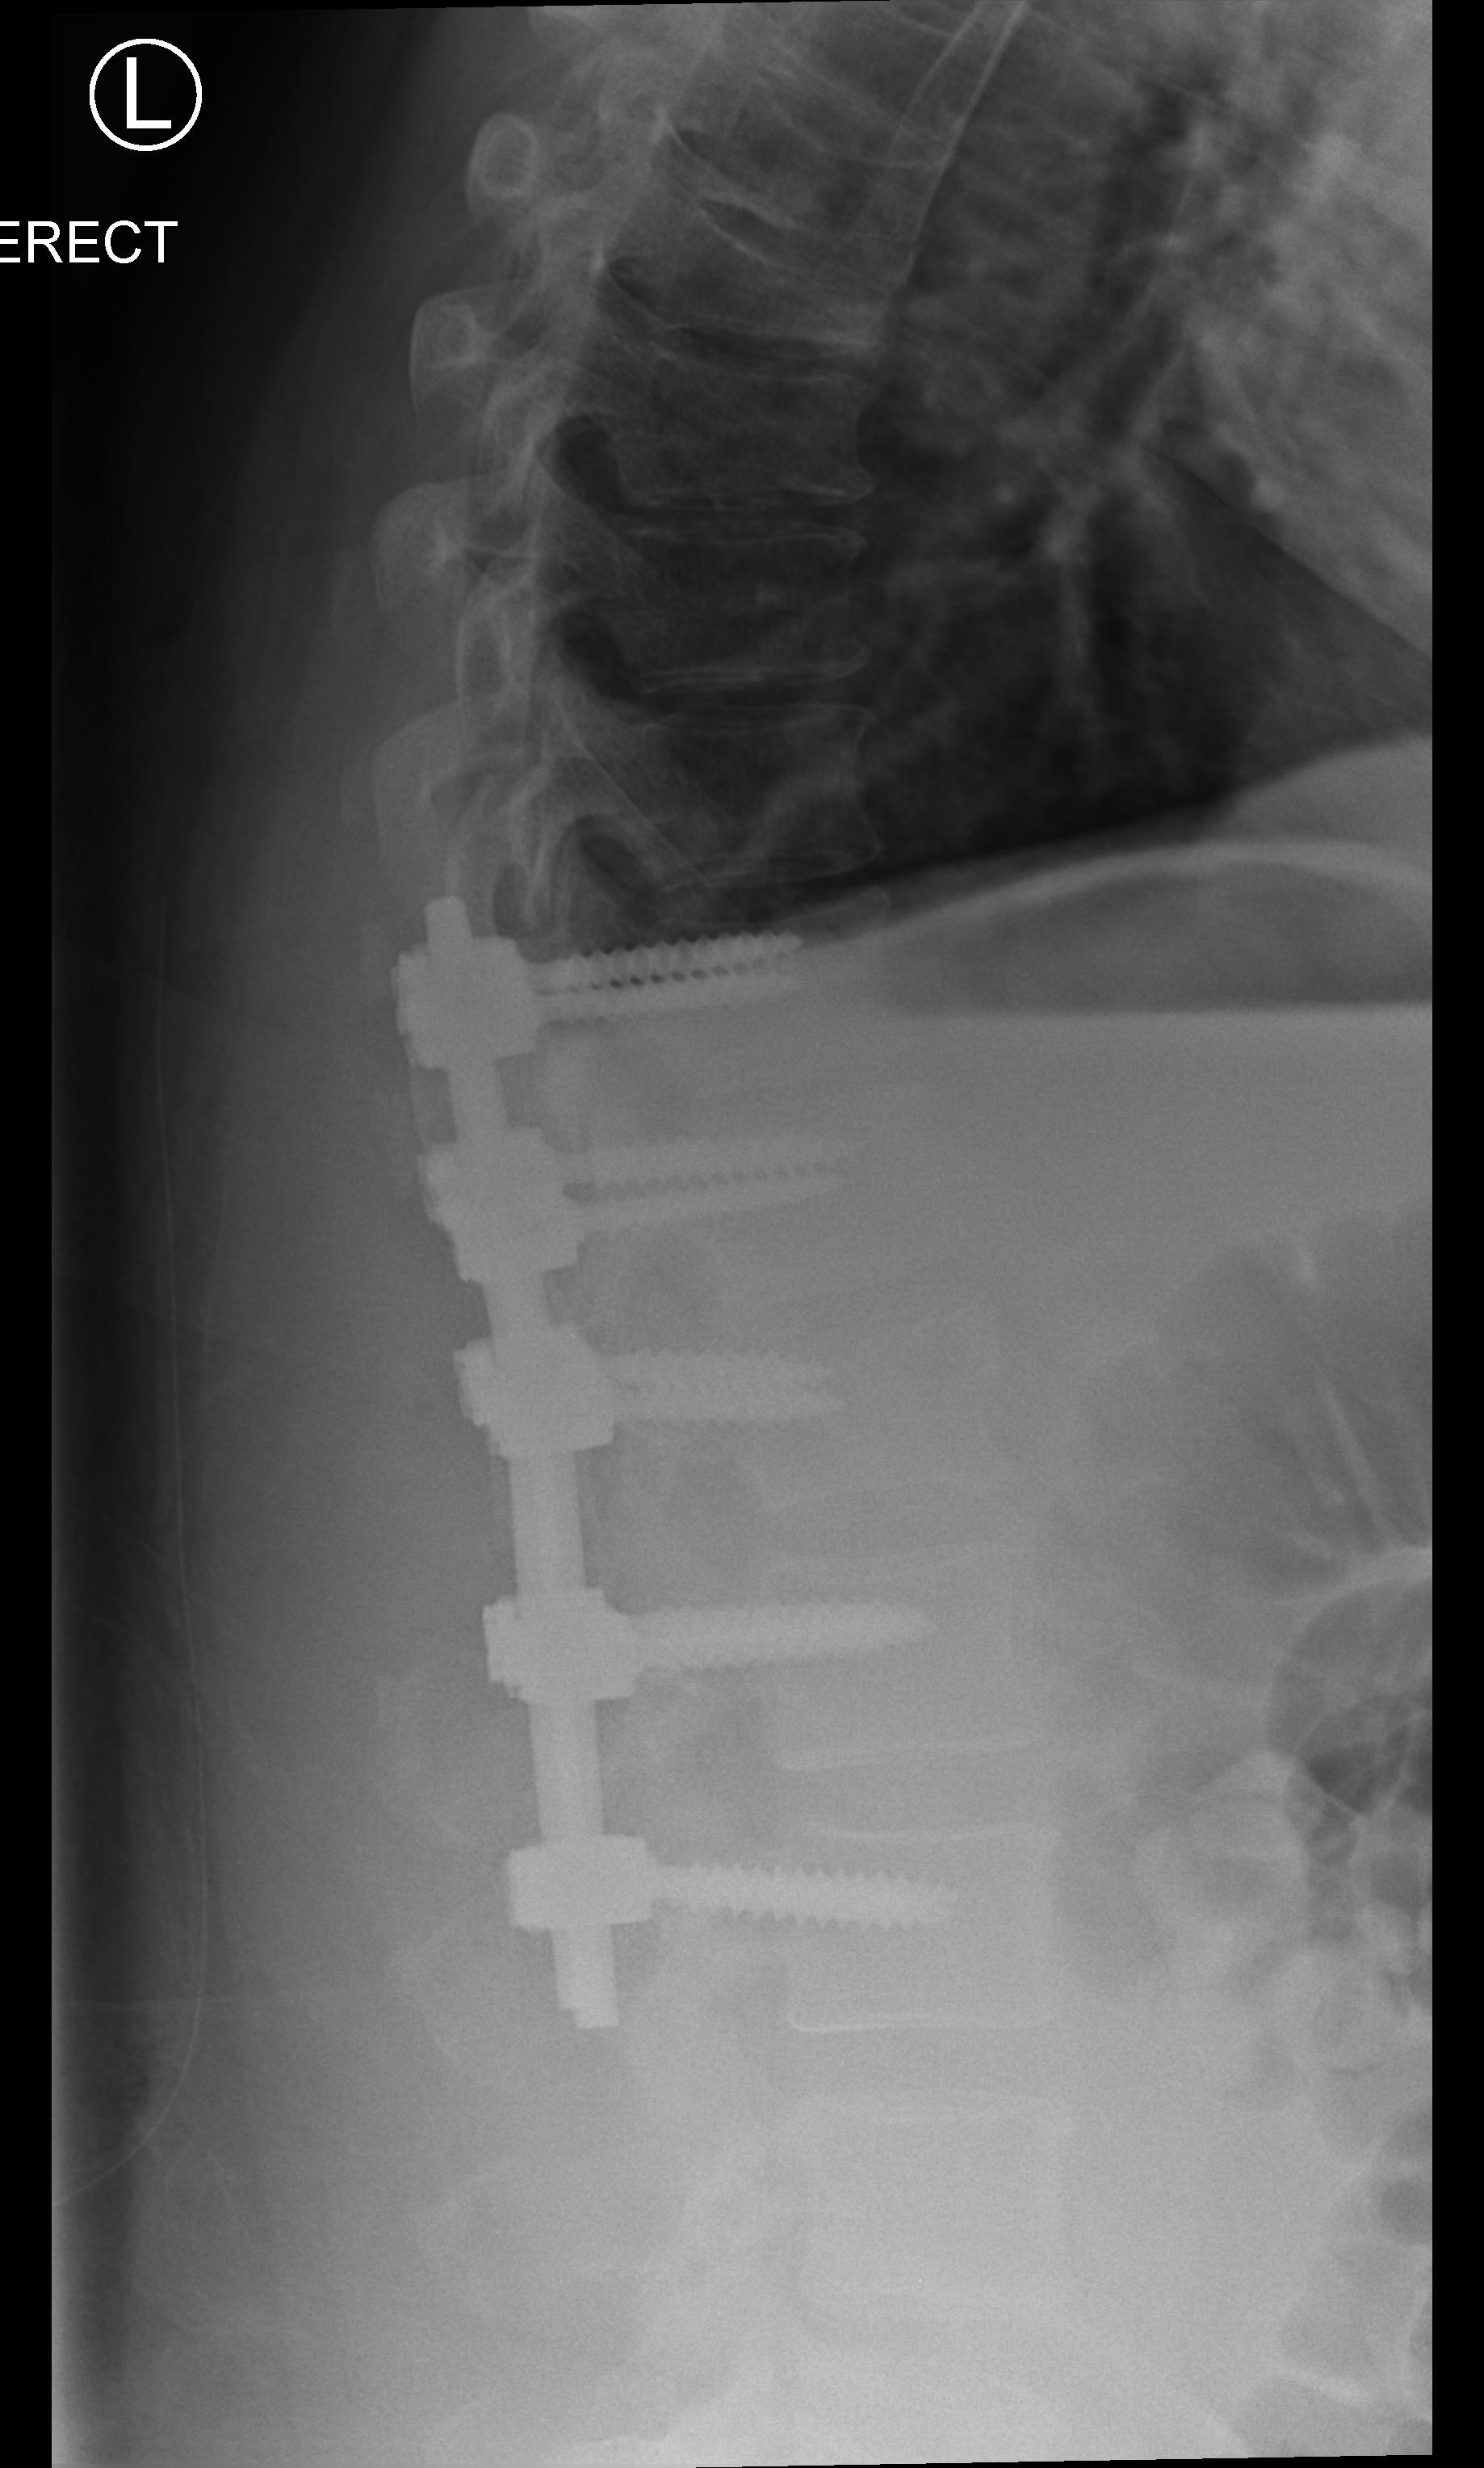
View: LATERAL
Implant manufacturer: Depuy expedium (Synthes)